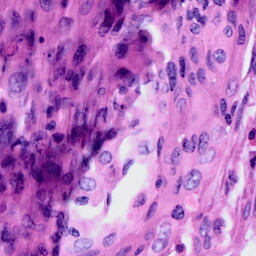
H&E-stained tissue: Cervix